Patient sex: F
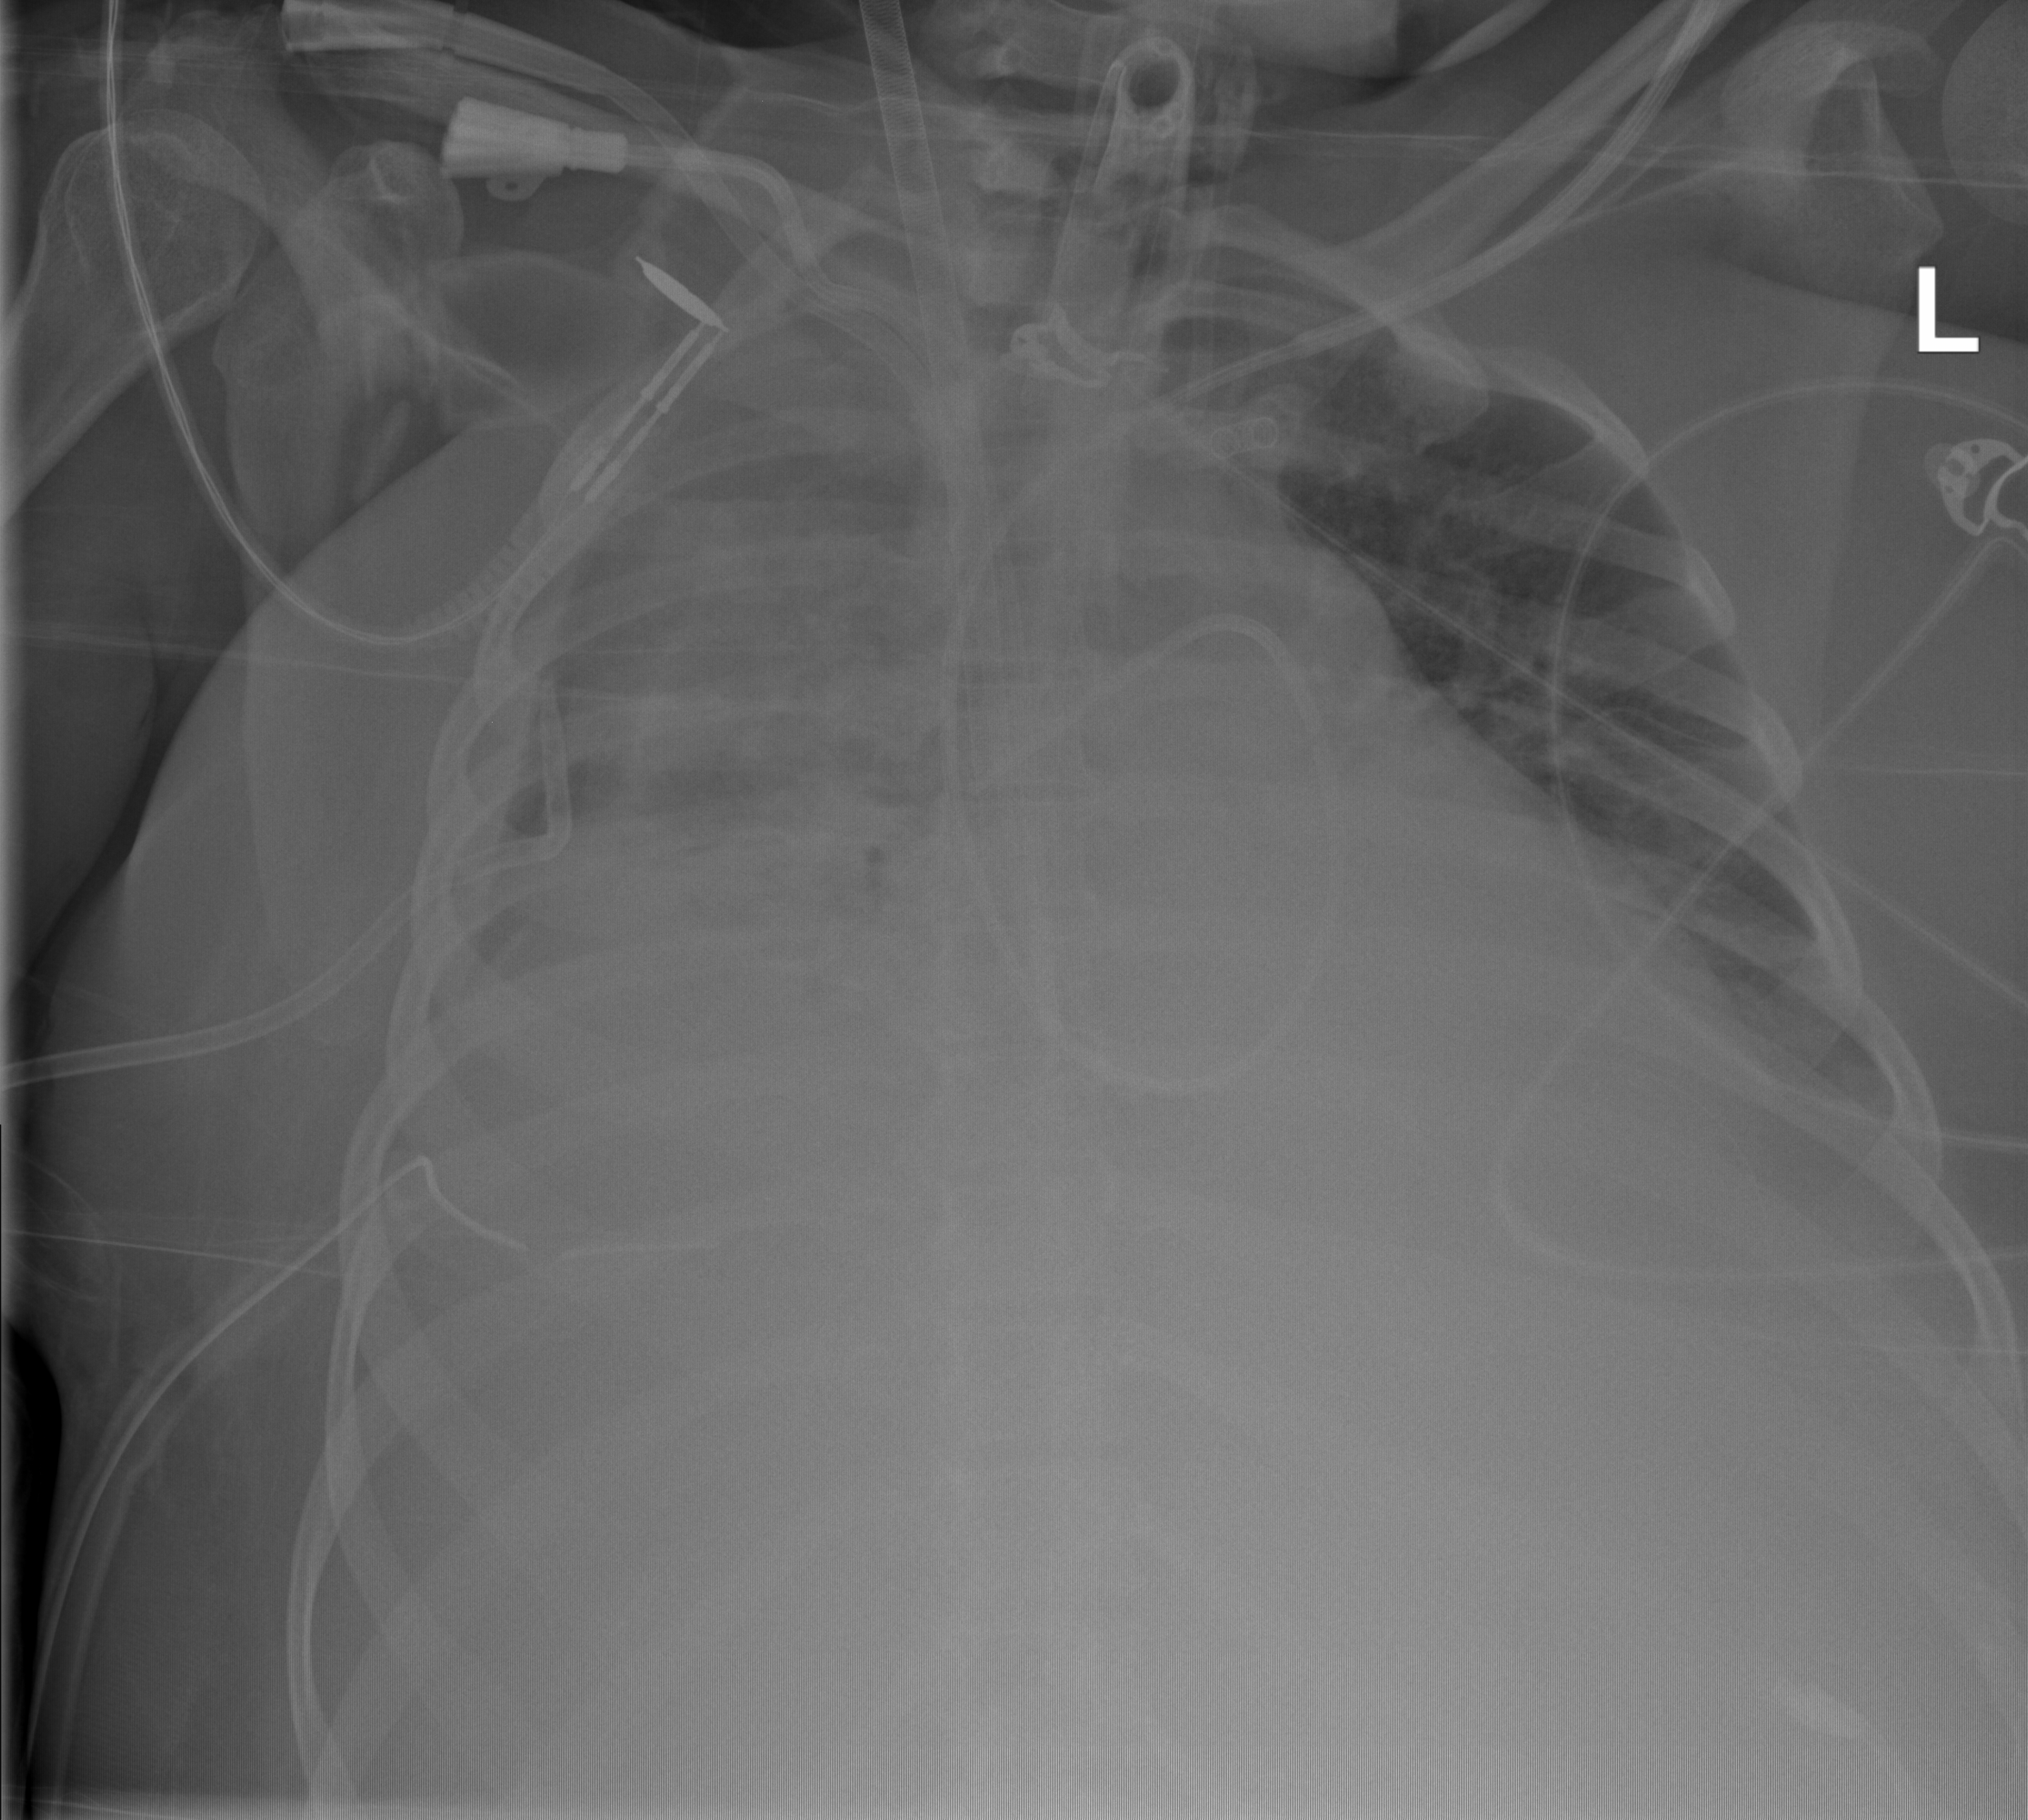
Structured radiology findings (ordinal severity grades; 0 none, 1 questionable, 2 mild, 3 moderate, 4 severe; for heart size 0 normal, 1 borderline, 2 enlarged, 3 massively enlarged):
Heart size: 0
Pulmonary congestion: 0
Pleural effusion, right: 2
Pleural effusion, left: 2
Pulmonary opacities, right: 4
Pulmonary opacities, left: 2
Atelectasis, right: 4
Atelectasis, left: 2